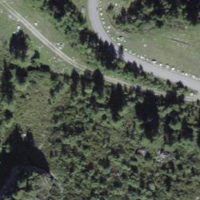
EUNIS habitat code: 31
Species observed at this site:
Dryas octopetala